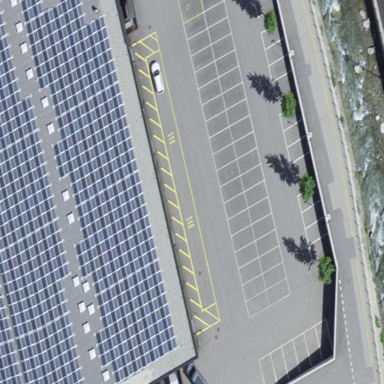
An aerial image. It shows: Parking area with surface.